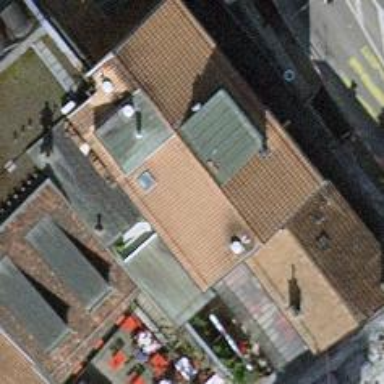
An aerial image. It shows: Restaurant.